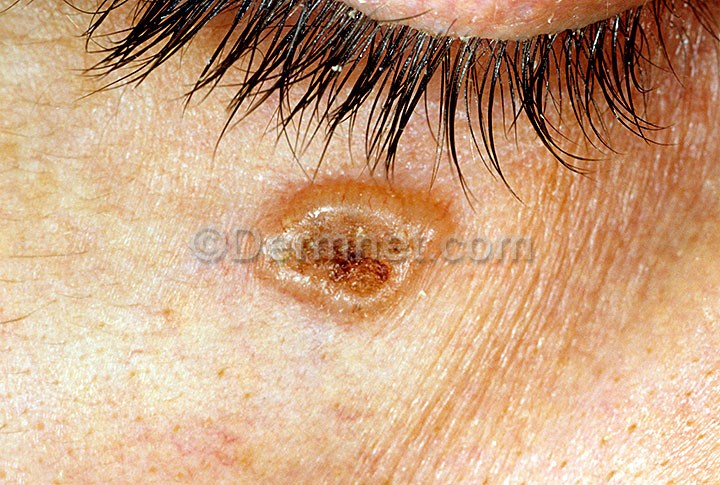
Disease: Actinic Keratosis Basal Cell Carcinoma and other Malignant Lesions